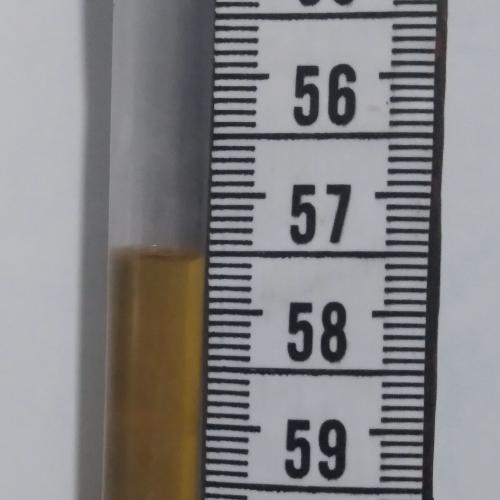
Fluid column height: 57.5 cm